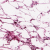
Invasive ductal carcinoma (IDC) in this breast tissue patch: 0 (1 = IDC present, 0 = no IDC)